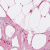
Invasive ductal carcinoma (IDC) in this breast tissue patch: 0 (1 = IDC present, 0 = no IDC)